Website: macys
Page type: delivery-shipping
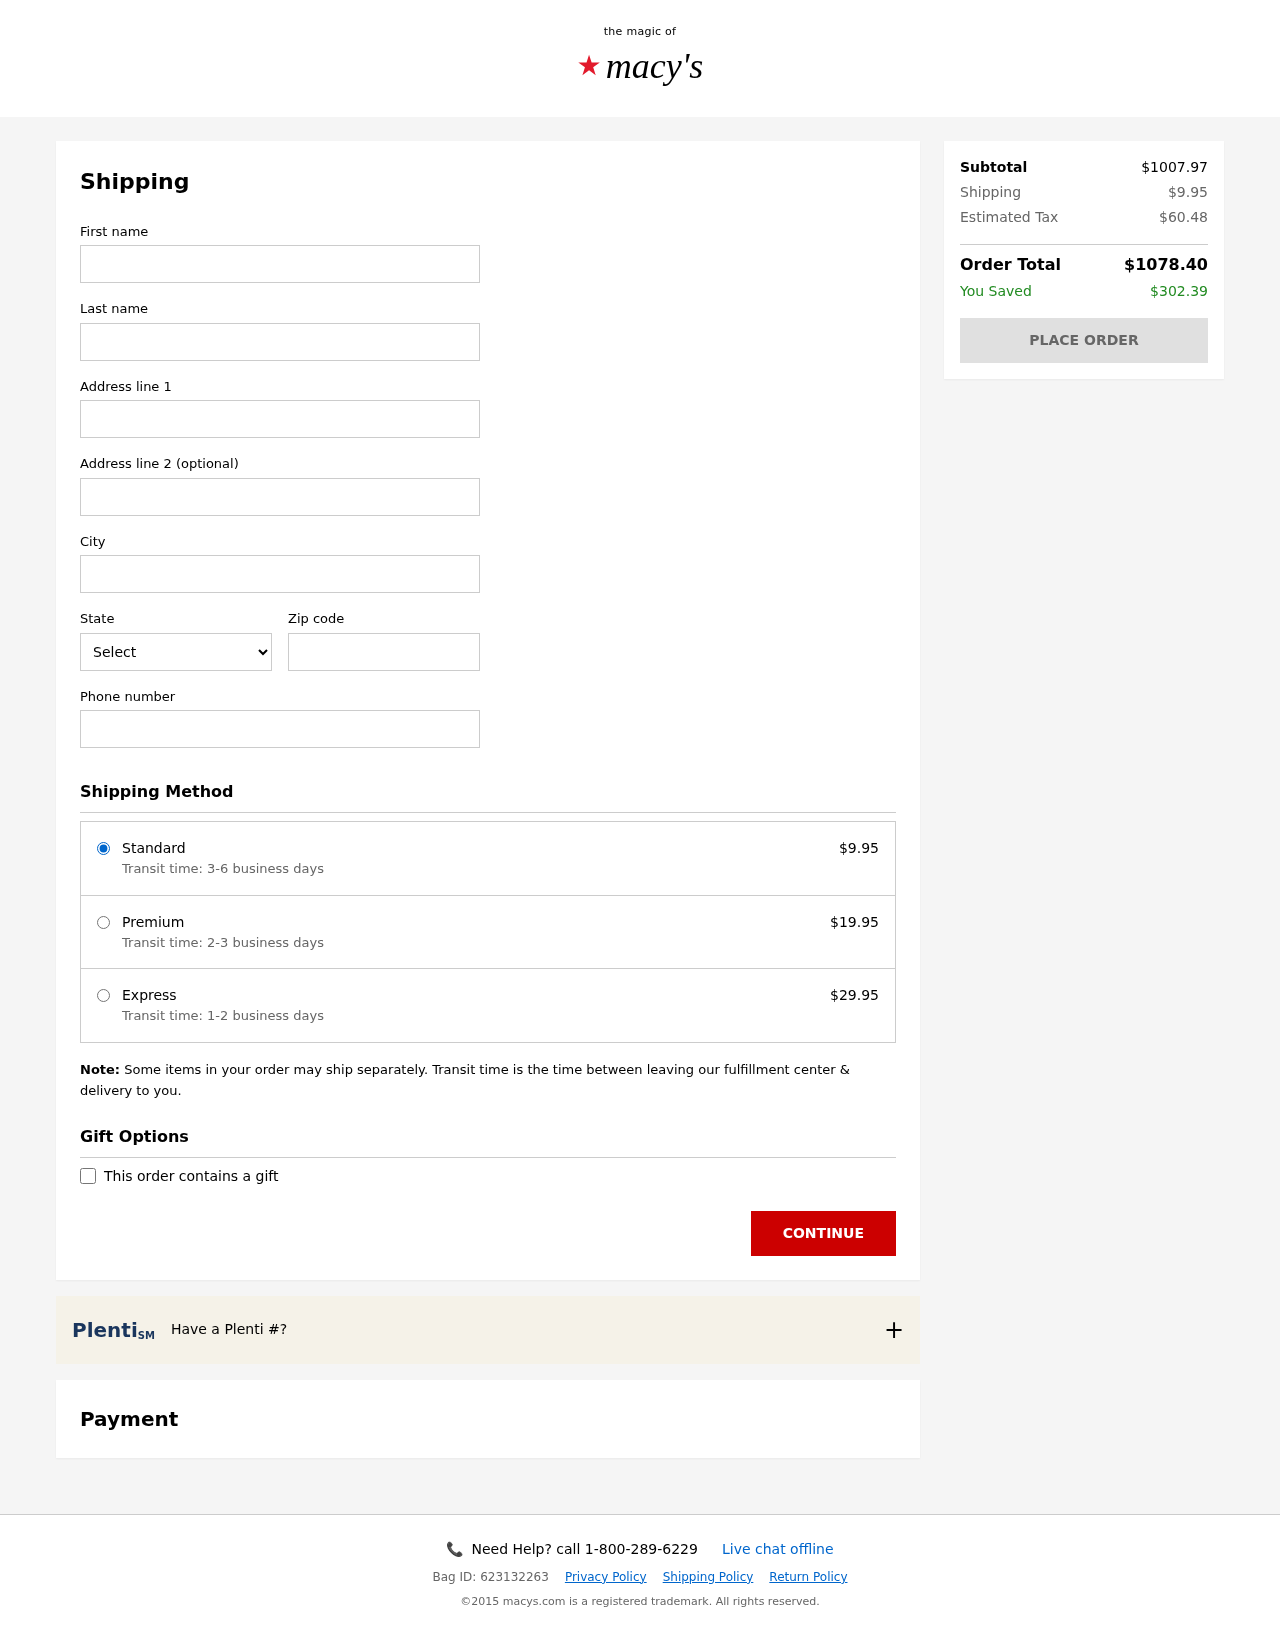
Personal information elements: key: PII_CITY
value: North Chrisberg
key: PII_FIRSTNAME
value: Benjamin
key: PII_LASTNAME
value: Johnson
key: PII_PHONE
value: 8096214757
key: PII_POSTCODE
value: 41556
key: PII_STATE_ABBR
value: MH
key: PII_STREET
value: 0109 Gerald Port Suite 516
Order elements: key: ORDER_SHIPPING_COST
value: $9.95
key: ORDER_SHIPPING_PREMIUM
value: $19.95
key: ORDER_SHIPPING_EXPRESS
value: $29.95
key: ORDER_SUBTOTAL
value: $1007.97
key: ORDER_TAX
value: $60.48
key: ORDER_TOTAL
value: $1078.40
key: ORDER_SAVINGS
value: $302.39